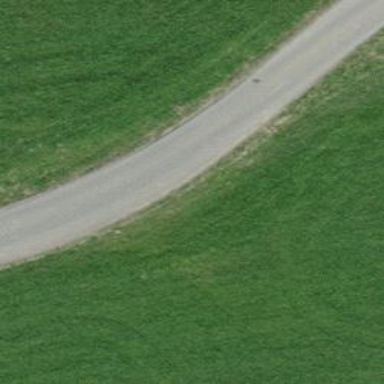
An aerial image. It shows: Unclassified paved road.